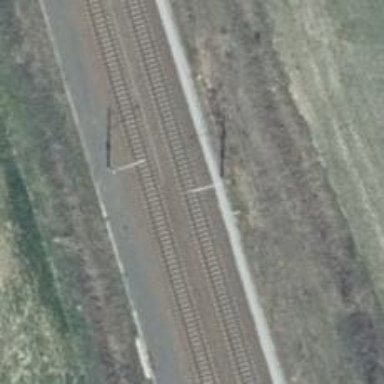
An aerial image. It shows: Railway milestone with catenary mast.